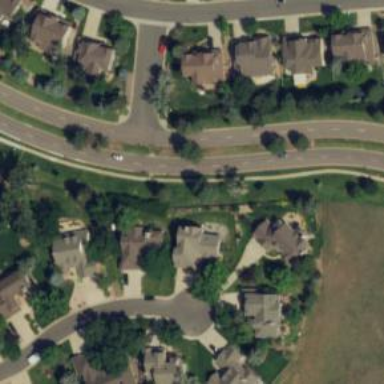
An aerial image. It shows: Smooth asphalt road in residential area.